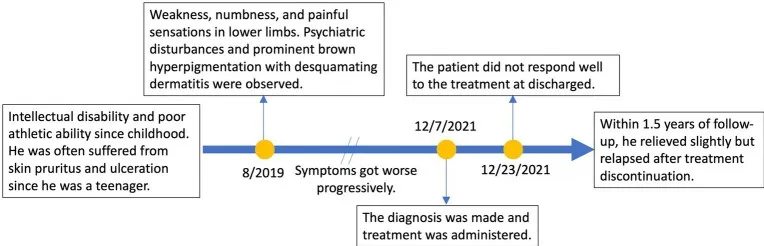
A timeline of events.
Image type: chart (chart)